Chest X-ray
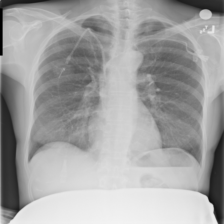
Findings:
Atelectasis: negative
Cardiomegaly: negative
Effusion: negative
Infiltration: negative
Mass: negative
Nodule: negative
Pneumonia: negative
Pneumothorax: negative
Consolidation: negative
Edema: negative
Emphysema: negative
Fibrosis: negative
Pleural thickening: negative
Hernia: negative